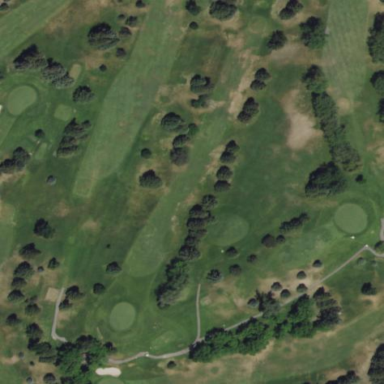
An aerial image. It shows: Golf fairway surrounded by grass.